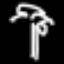
Label: palm tree